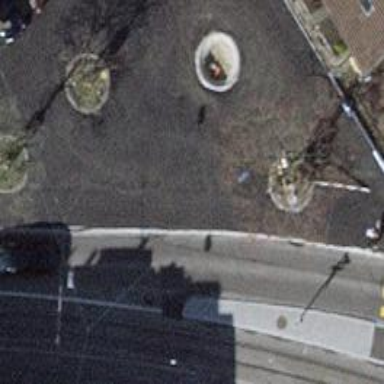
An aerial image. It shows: Unmarked crossing with traffic calming table.